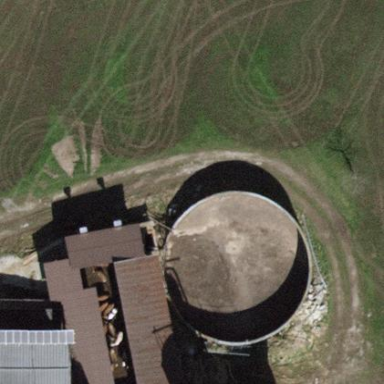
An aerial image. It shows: Silo building.